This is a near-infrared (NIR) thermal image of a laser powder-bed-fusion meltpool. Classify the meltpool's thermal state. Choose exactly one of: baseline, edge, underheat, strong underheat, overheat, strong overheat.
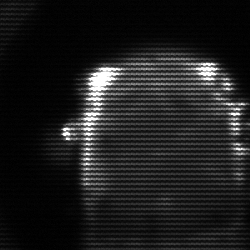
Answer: baseline